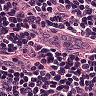
Metastatic tissue present: no